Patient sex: M
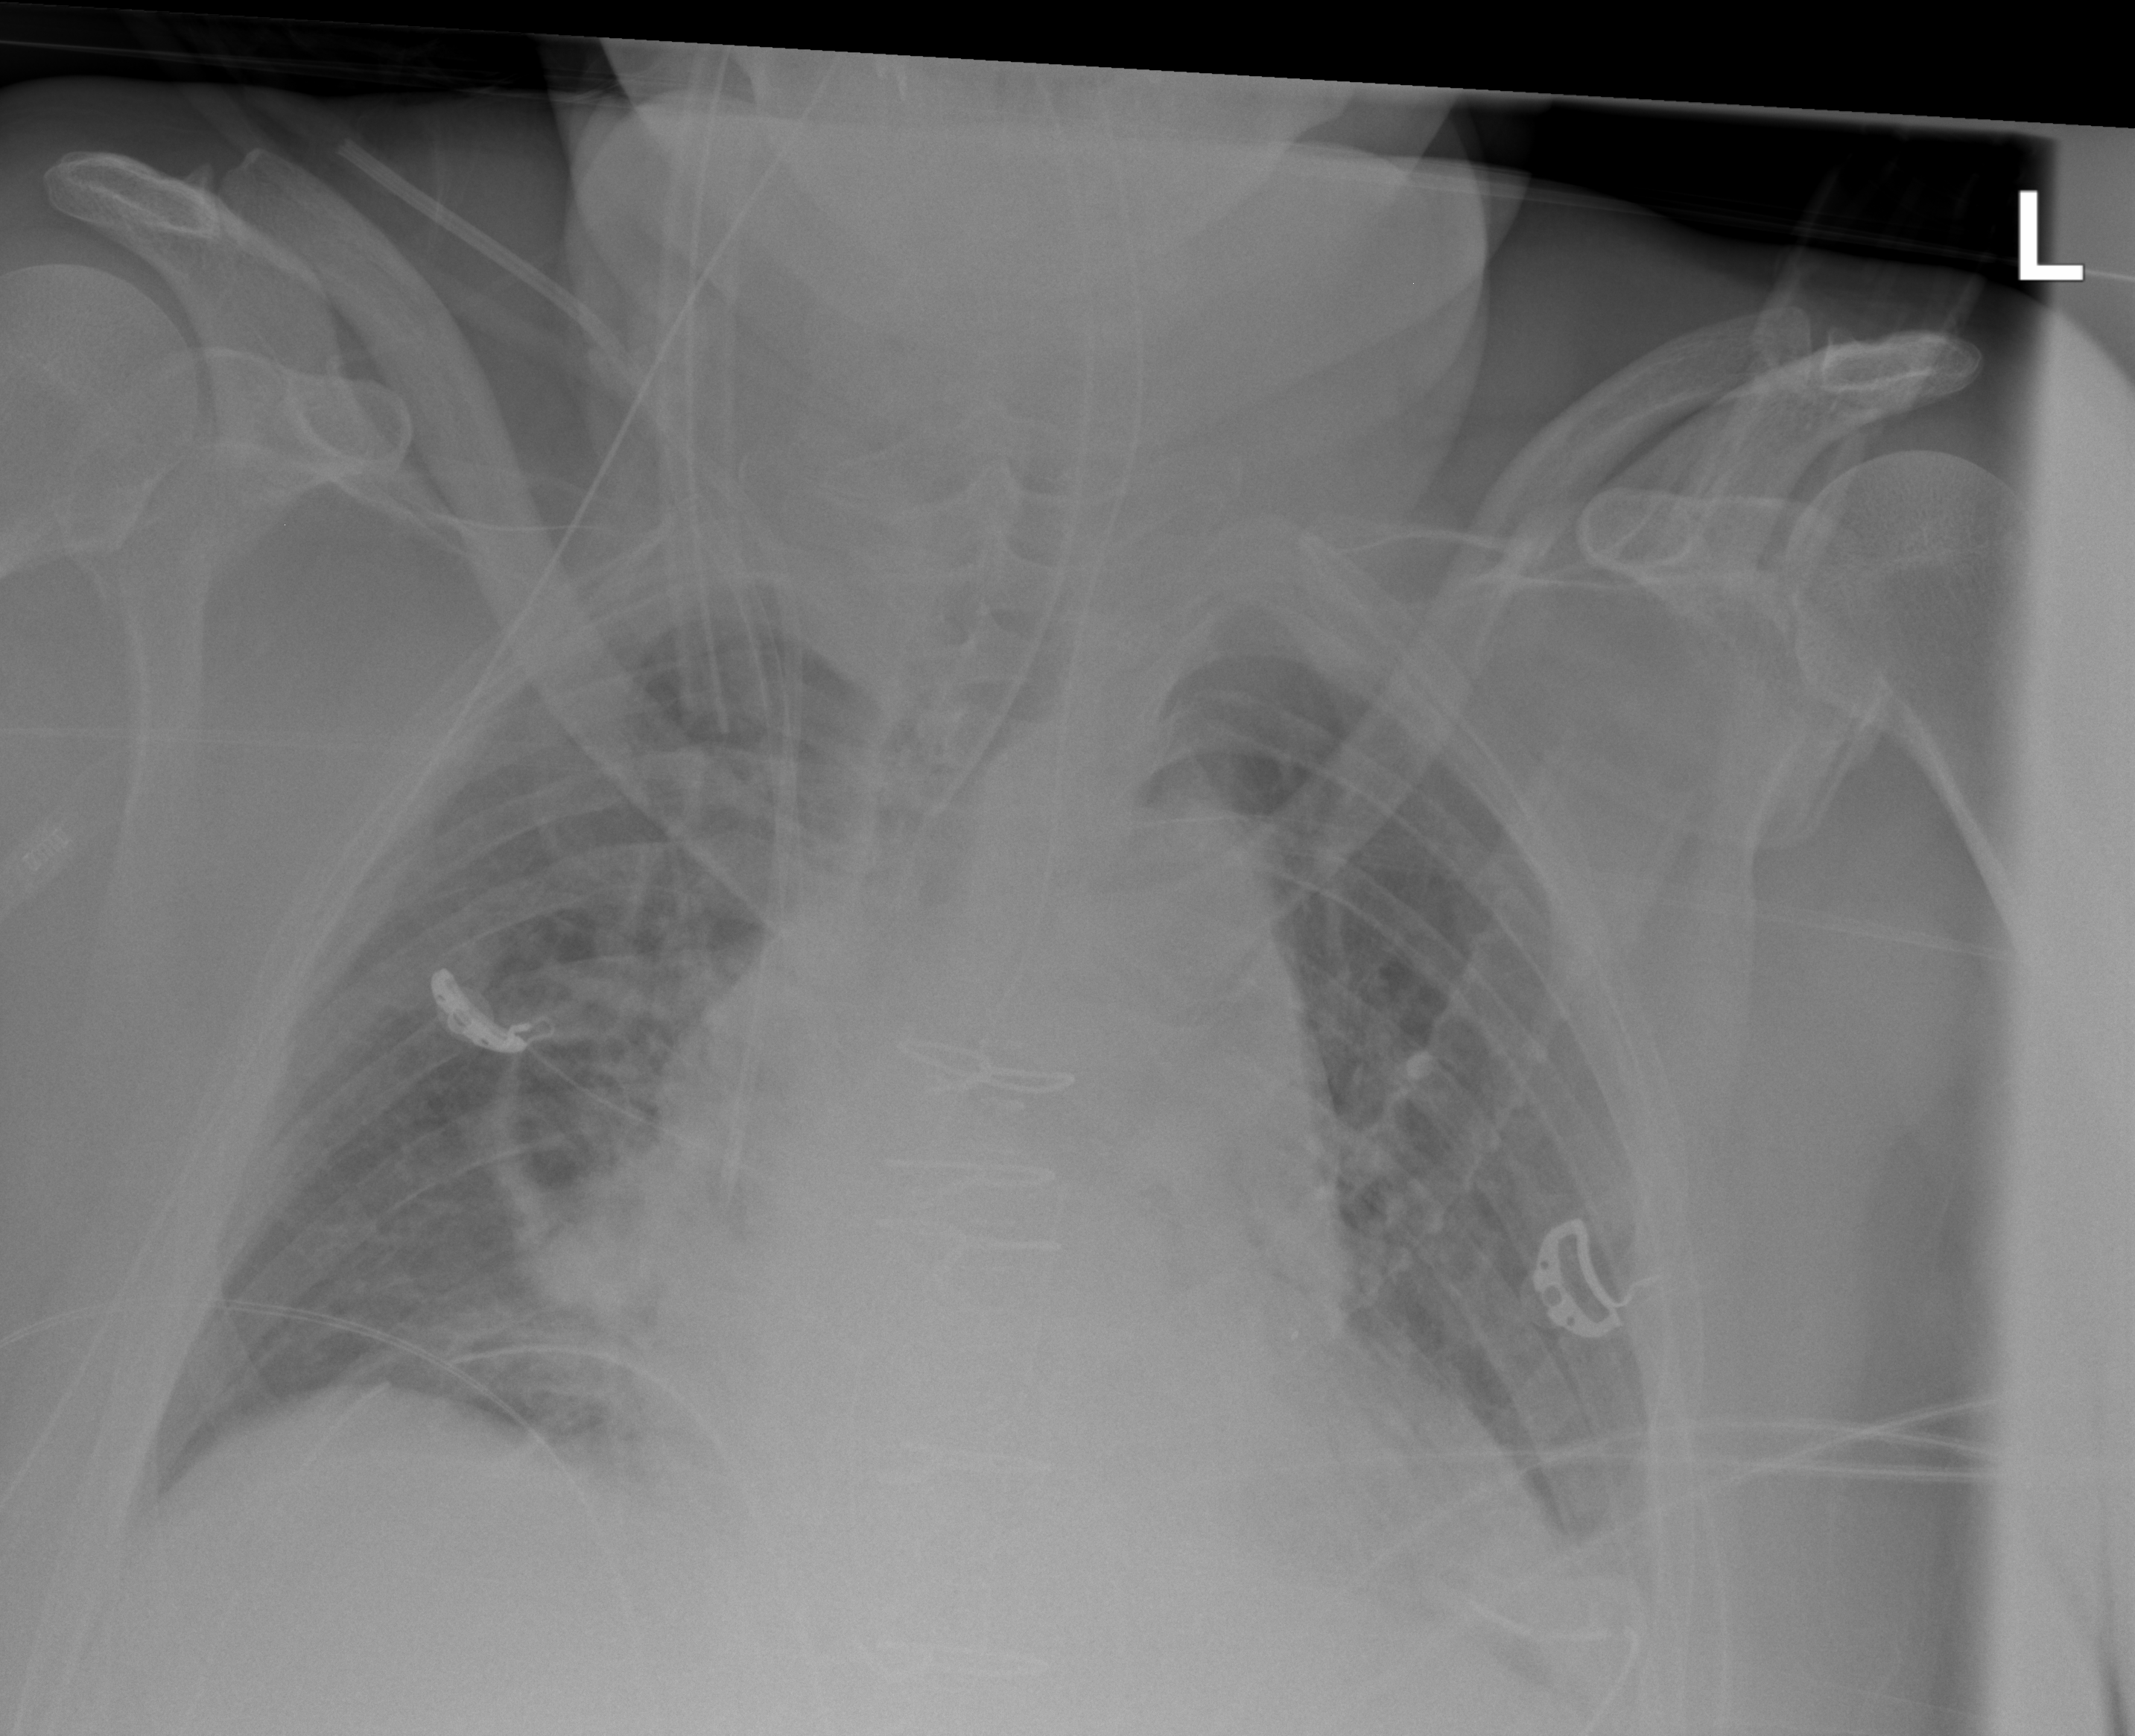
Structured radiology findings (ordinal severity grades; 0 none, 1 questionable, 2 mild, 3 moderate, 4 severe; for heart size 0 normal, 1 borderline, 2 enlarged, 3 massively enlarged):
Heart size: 2
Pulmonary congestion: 1
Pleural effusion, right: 0
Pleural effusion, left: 0
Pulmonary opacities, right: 0
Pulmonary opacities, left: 0
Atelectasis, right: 1
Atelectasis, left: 1